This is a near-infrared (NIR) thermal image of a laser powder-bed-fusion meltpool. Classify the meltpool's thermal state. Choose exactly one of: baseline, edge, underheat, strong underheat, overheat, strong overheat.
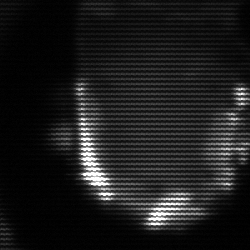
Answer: baseline